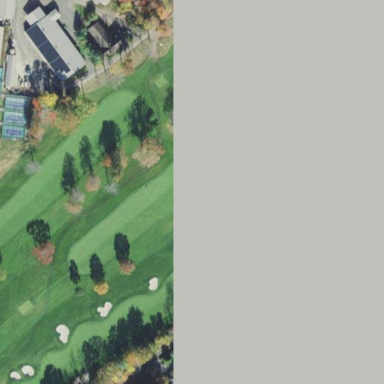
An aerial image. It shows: Golf fairway surrounded by grass.